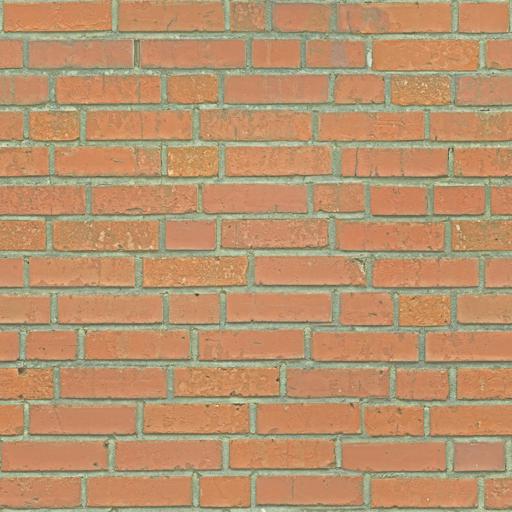
Tags: brick bricks industrial modern orange red